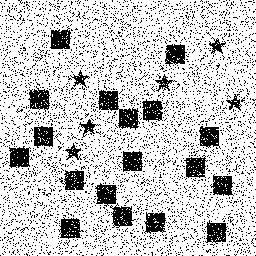
Squares: 18
Triangles: 0
Stars: 6
Total shapes: 24